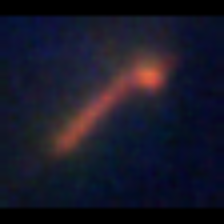
Taxon: Pennate
Group: Diatoms